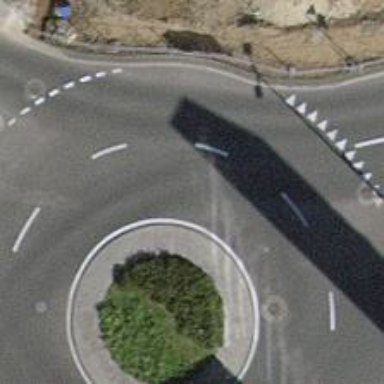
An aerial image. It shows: Asphalt cycleway leading to roundabout. The roundabout is designated as turbo roundabout.